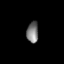
Tissue: lung
Cell type: Epithelial cells
Senescence score: 0.2418
Nuclear area (px): 239
Mean DAPI intensity: 122.686